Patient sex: F
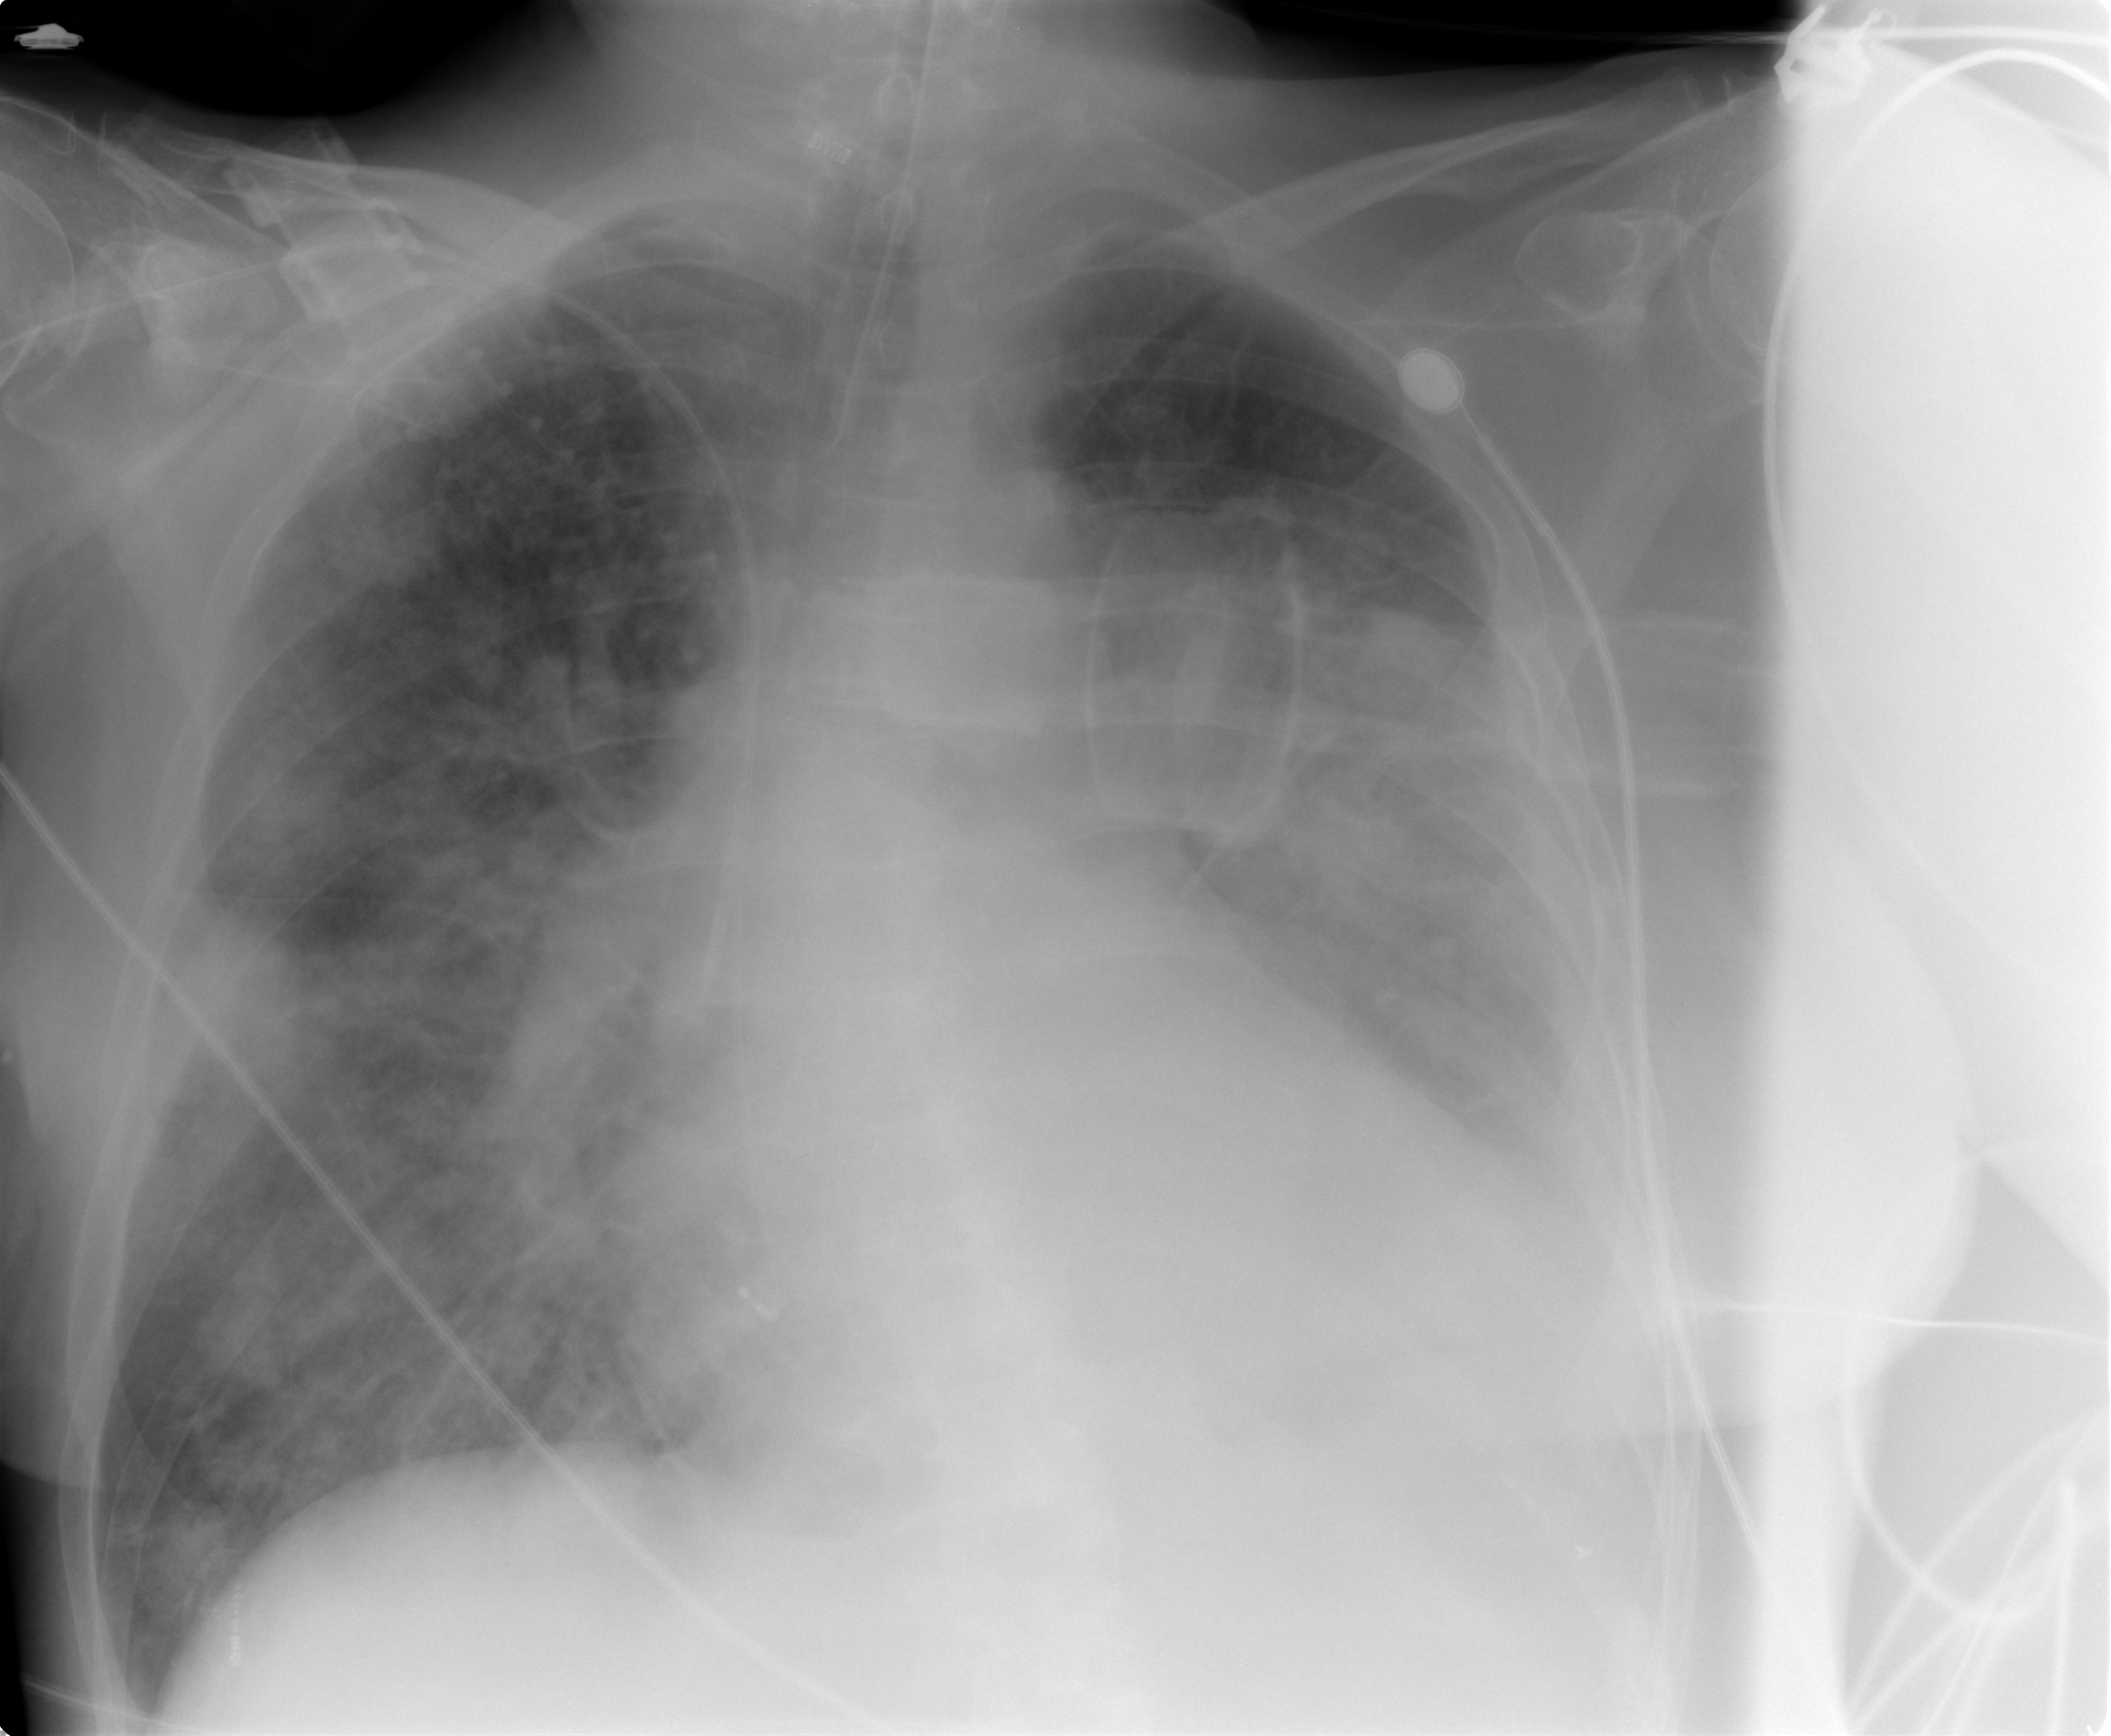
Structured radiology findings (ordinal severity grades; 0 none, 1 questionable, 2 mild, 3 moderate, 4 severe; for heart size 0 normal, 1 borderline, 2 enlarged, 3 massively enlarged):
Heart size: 2
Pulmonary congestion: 2
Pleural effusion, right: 0
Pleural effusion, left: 2
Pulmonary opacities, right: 2
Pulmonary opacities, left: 2
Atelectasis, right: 3
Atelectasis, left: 2